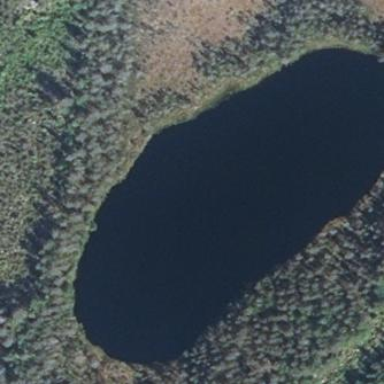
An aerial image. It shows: Pond surrounded by natural water.